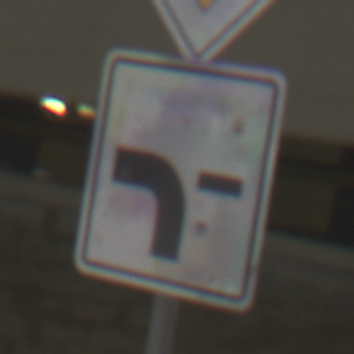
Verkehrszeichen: VerlaufVorfahrtsstrasse6
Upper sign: Vorfahrtsstrasse
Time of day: Midday
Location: Roofed (Urban)
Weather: Overcast
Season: NotSpecified
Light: Artificial